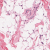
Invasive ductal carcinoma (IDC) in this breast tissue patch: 0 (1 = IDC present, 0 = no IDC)